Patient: sex F, age 61
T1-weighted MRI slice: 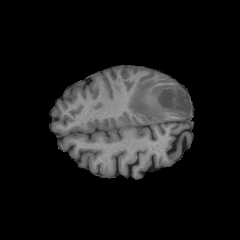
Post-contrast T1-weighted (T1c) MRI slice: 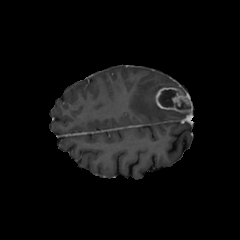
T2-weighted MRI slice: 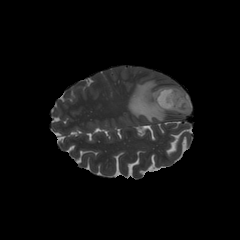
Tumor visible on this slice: yes
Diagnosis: Glioblastoma, IDH-wildtype
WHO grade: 4